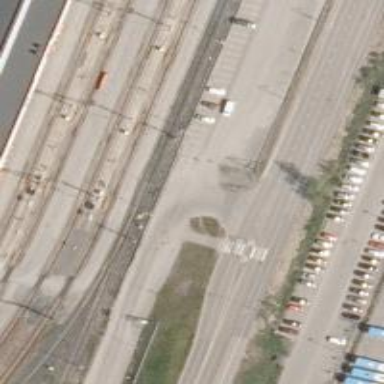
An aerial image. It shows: Rail yard with electrified contact lines for the railway.